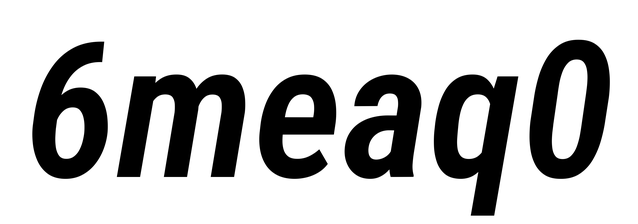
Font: Roboto-Italic_Condensed_SemiBold_Italic